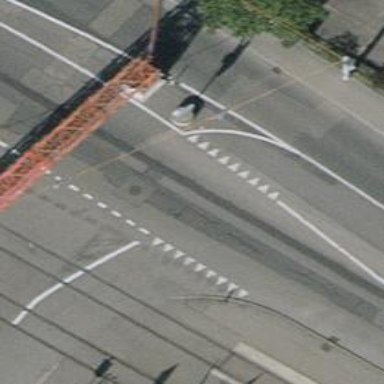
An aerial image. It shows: Tertiary link road with asphalt surface.